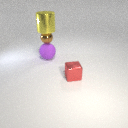
large purple rubber sphere below large yellow metal cylinder